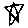
Label: star